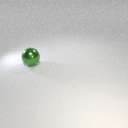
large green metal sphere